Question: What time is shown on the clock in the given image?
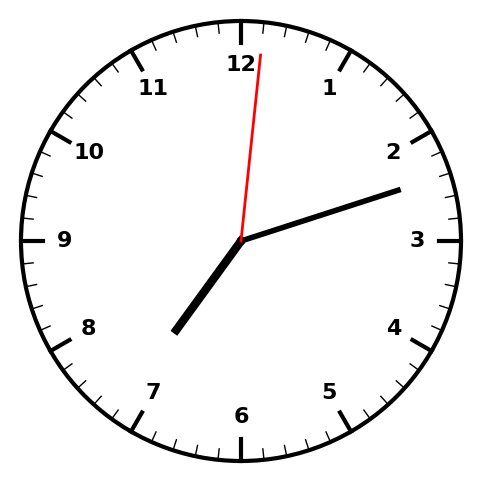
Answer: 07:12:01